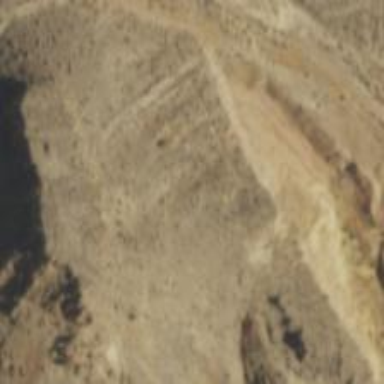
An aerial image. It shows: Quarry area.